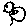
Label: bird